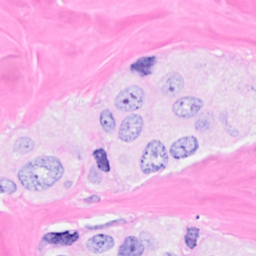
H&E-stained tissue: Breast